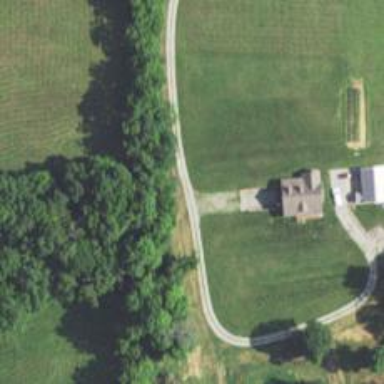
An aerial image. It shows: Driveway leading to service road.